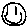
Label: smiley face